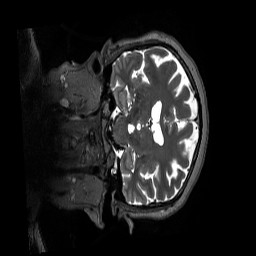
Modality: T2w
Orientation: coronal
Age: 47
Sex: female
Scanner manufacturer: siemens
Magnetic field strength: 3 T
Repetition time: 3.2 s
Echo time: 0.412 s